Question: Since I am fairly new to web development, this might very well be a very easy to solve question. Unfortunately I am not able to solve this myself as I have no clue on where to search.
Currently I'm trying to get data out of an ASP.NET Web API that is running on my local machine. To get this data I've written a small piece of JavaScript using AngularJS:
'''
function MainController($scope, $http) {
$http.get("http://localhost/DBLayerDLL/api/tablets/1005").
then(function(response) {$scope.data=response;},
function(response){$scope.data=response;});
}
'''
The HTML page that is used, is also very simple:
'''
<!DOCTYPE html>
<html ng-app>
<head>
<script data-require="angular.js@*" data-semver="1.3.0-beta.5" src="https://code.angularjs.org/1.3.0-beta.5/angular.js"></script>
<script src="scripts/main.js"></script>
</head>
<body ng-controller="MainController">
<h1>Hello World!</h1>
<div>
<div>Data: {{data}}</div>
</div>
</body>
</html>
'''
The action of the controller in my Web API is implemented as follows:
'''
[RoutePrefix("api/tablets")]
public class TabletsController : ApiController
{
[Route("{ID}")]
[HttpGet]
public TabletRecord GetTablet(int ID)
{
TabletRecord tablet = new TabletRecord();
tablet.LoadFromID(ID);
return tablet;
}
}
'''
The problem lies within the response I get from the HTTP request. When printed on the page it looks like this:
'''
{"data":"","status":0,"config":{"method":"GET","transformRequest":[null],"transformResponse":[null],"url":"http://localhost/DBLayerDLL/api/tablets/1005","headers":{"Accept":"application/json, text/plain, */*"}},"statusText":""}
'''
Which is not correct, as I know that my API will return data. It gets even weirder for me when I use Fiddler to see what is going on. Within Fiddler I can see the request and see that the response is completely different from what I see on my web page:

Due to my lack of knowledge and experience I don't know what is going on...
- - -
Any help or thoughts are highly appreciated!
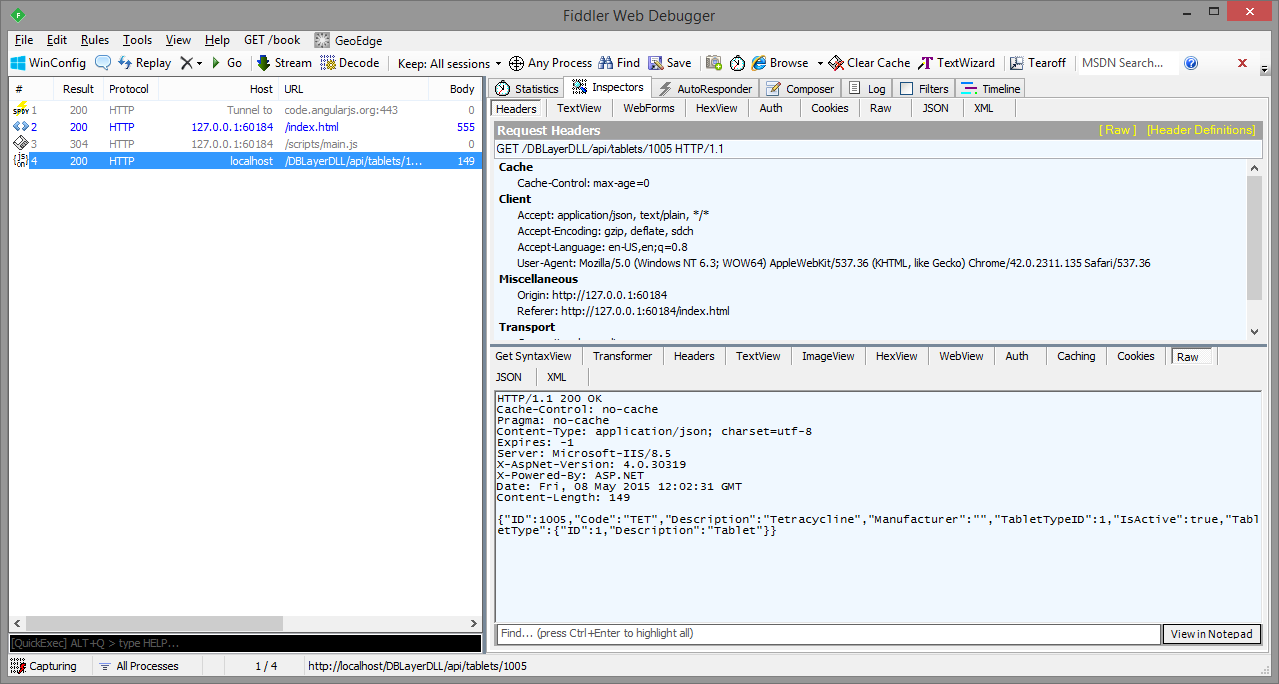
Answer: After spending quite some more time on this I've found a couple of things were needed to solve my problem:
1. I've noticed that I had to enable CORS on my Web API in order for the JavaScript to be able to make requests to my Web API. I've came to this via this link, I just followed the steps as explained to get it up and running.
2. I've also discovered at first that I can also get my data using the general XMLHttpRequest object available in JavaScript. By first getting my data to display using this method, I've also discovered the next item:
3. The response object returned by the $http.get method is actually the object that is directly returned by my Web API. So I can just use the defined properties to display the required data.